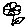
Label: flower